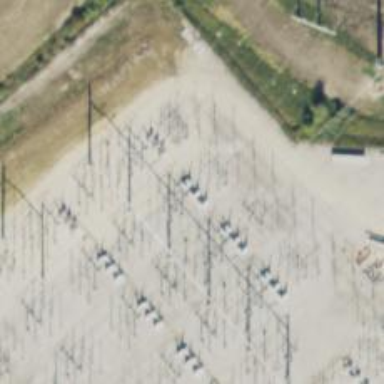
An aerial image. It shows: Switch used for power control.